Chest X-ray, AP view. Patient: 24 years old, sex F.
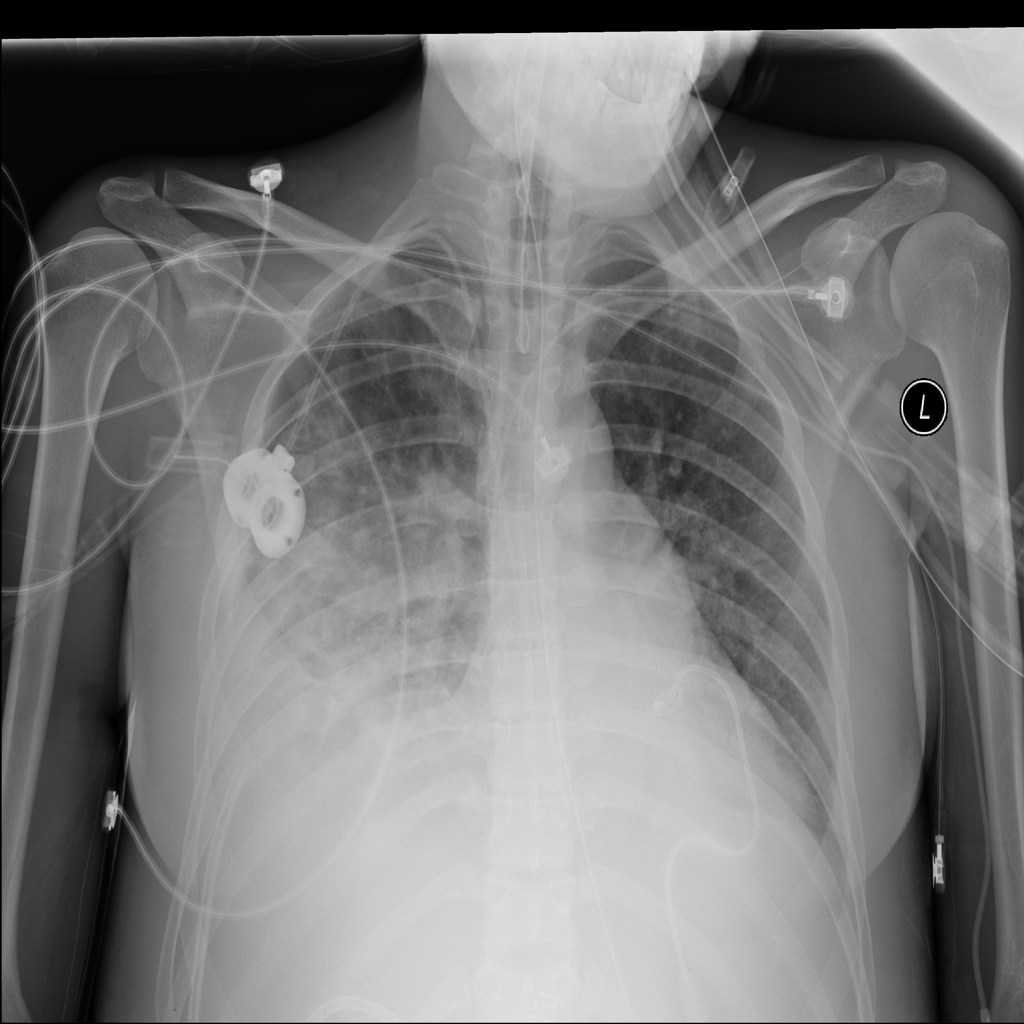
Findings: Consolidation, Effusion, Infiltration